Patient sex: M
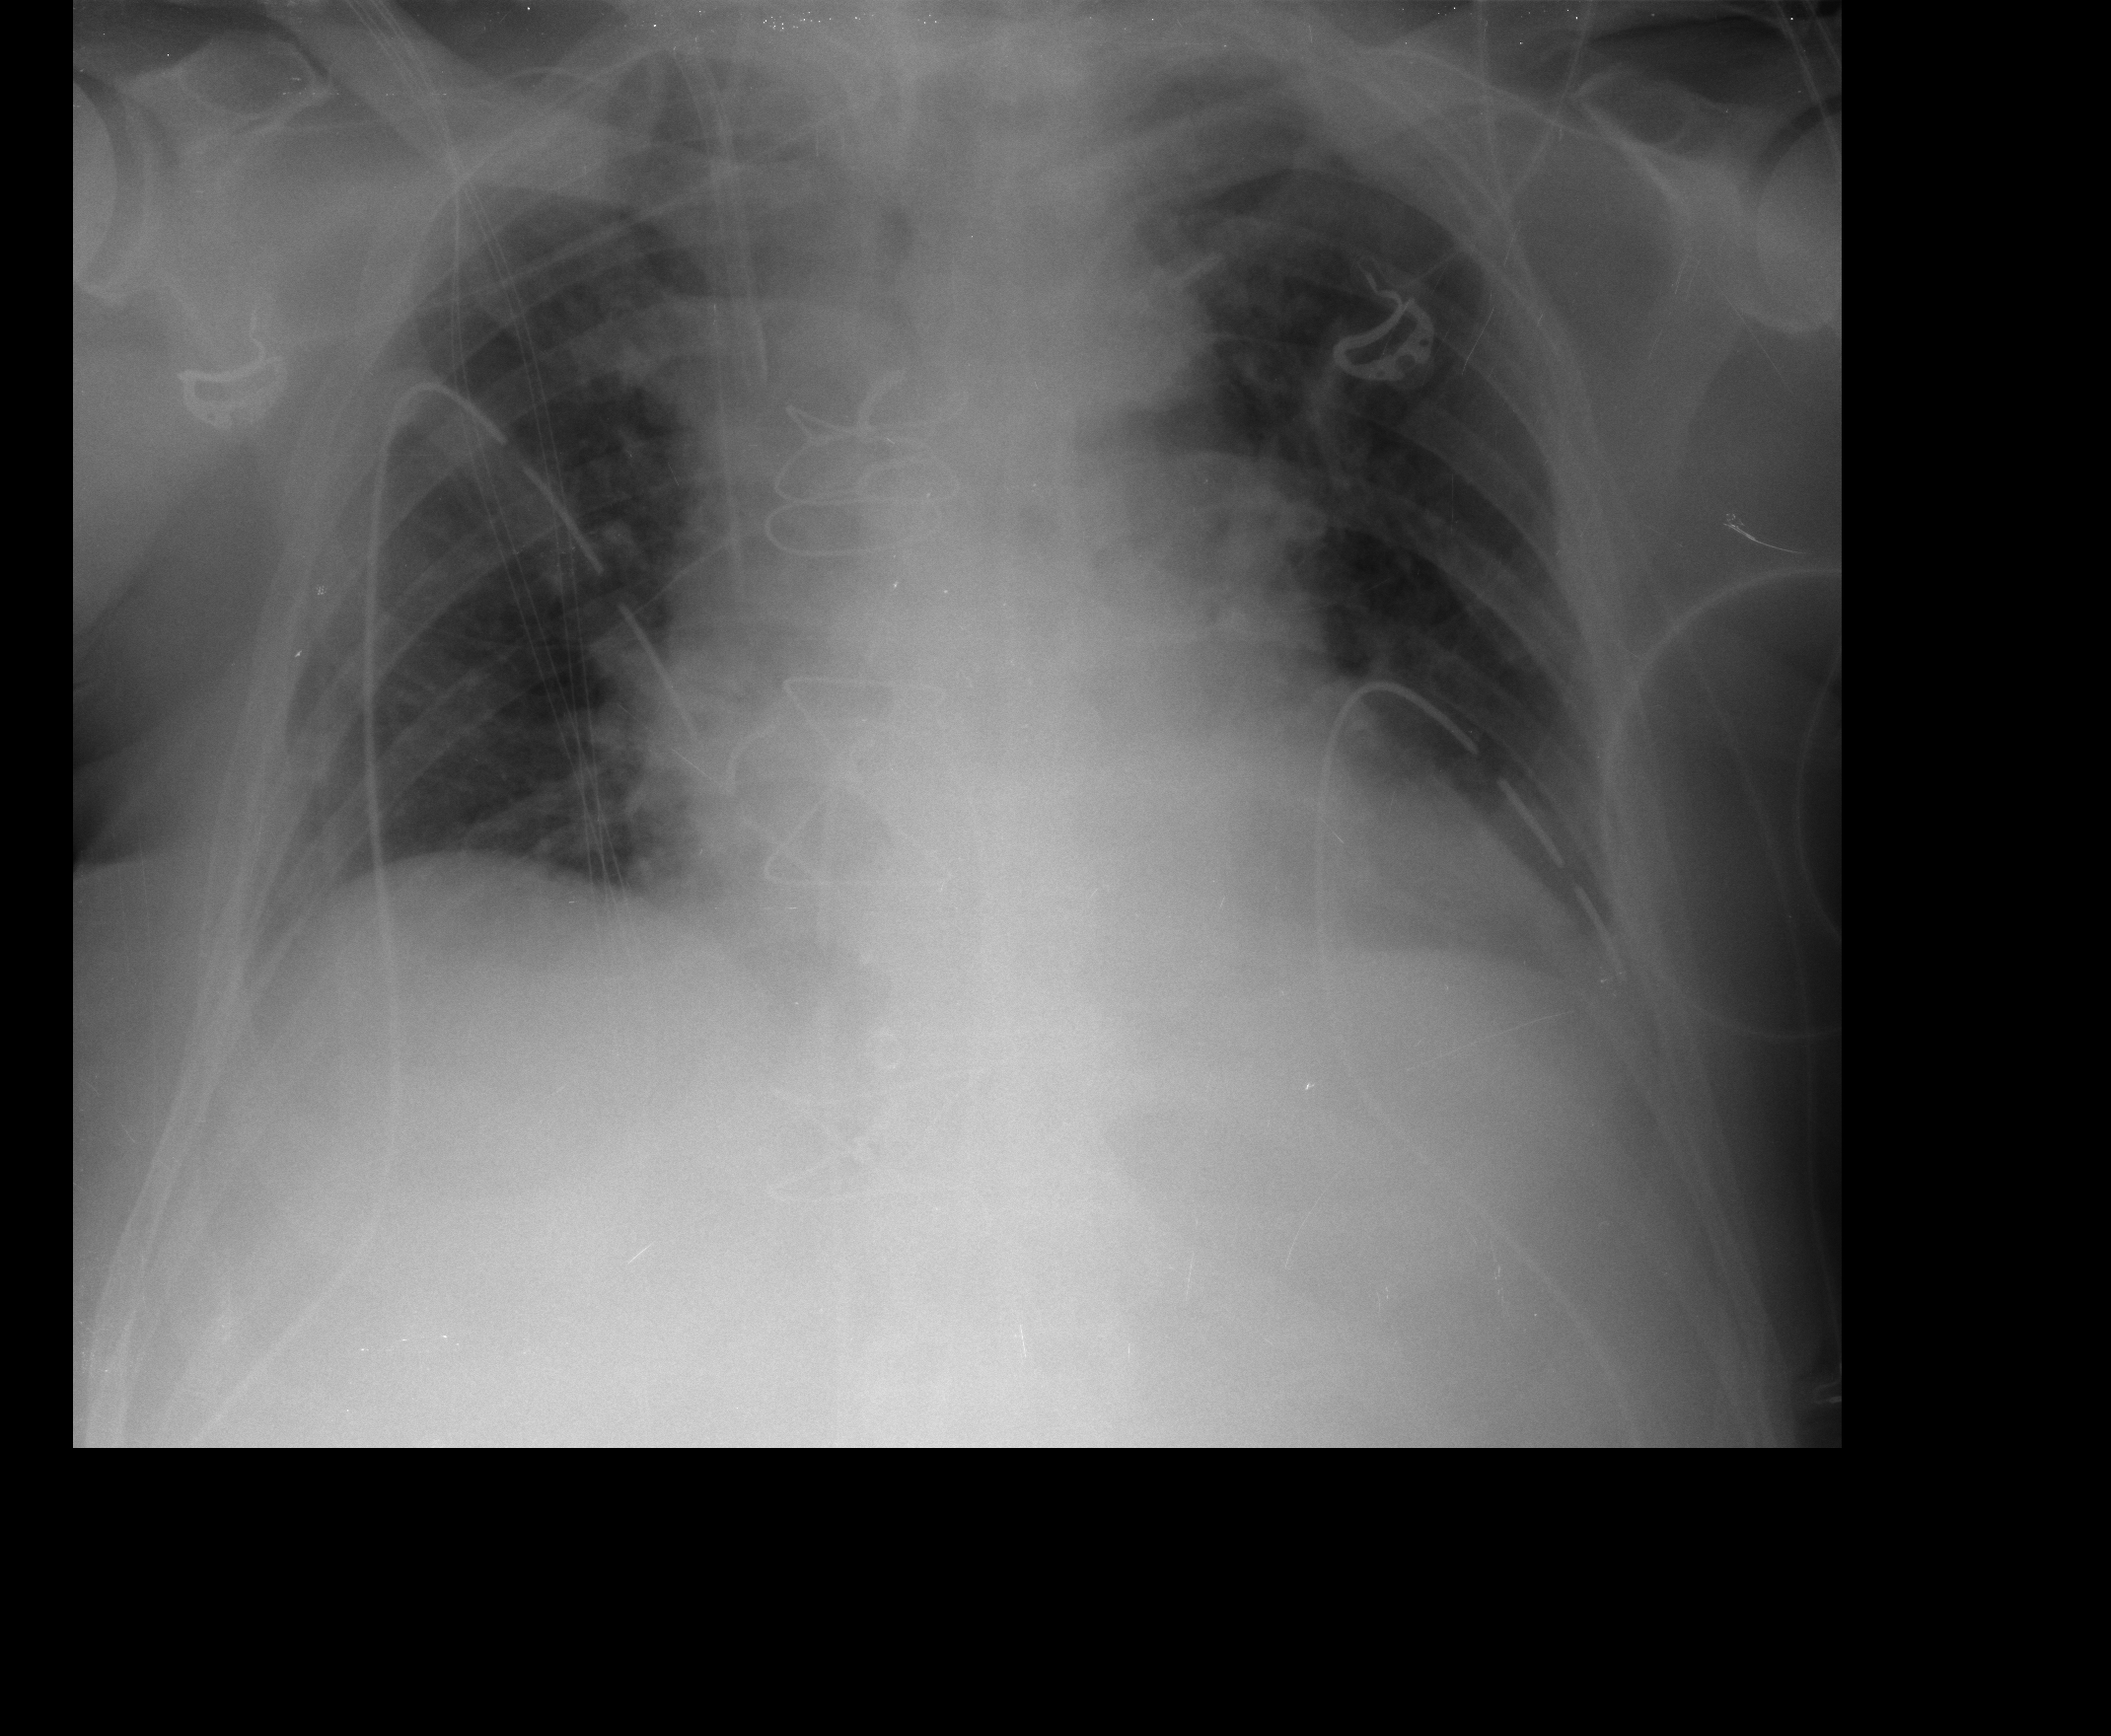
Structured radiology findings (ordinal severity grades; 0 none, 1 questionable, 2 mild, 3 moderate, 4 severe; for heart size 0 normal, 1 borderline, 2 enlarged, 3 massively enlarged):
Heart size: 1
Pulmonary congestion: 2
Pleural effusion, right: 0
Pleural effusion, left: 1
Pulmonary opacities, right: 0
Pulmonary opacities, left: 0
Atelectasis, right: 2
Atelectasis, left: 1